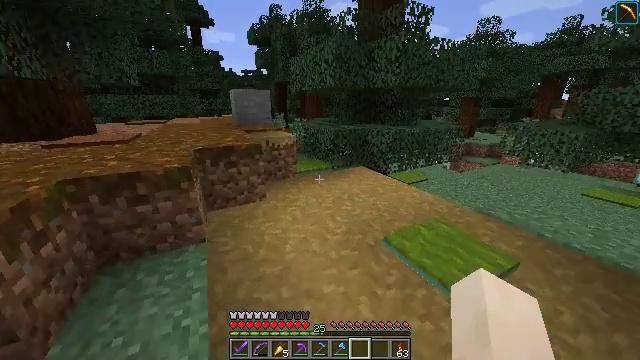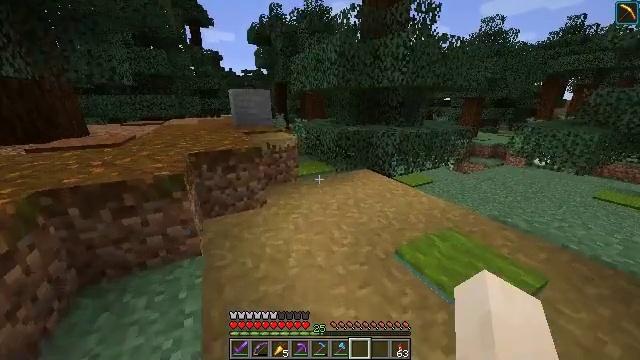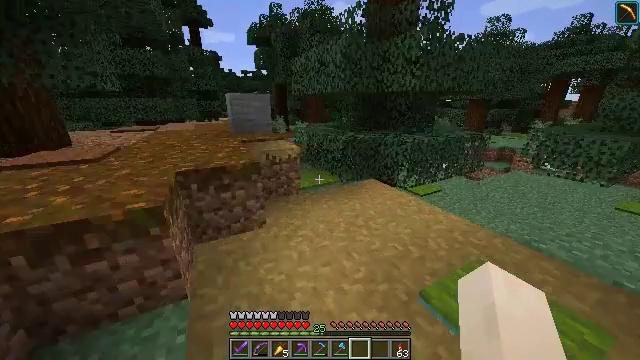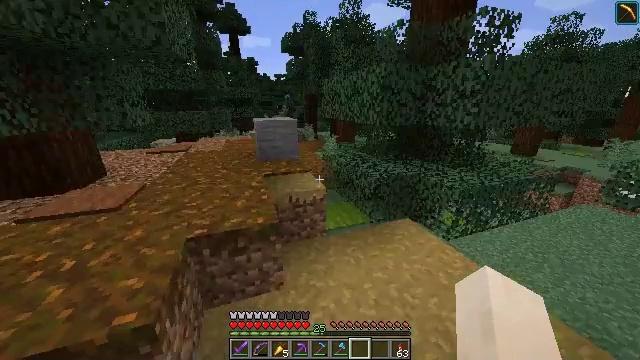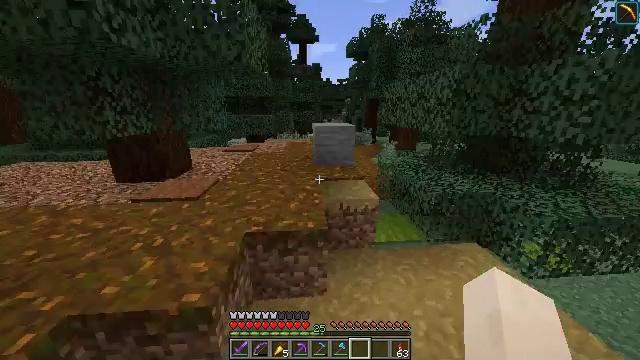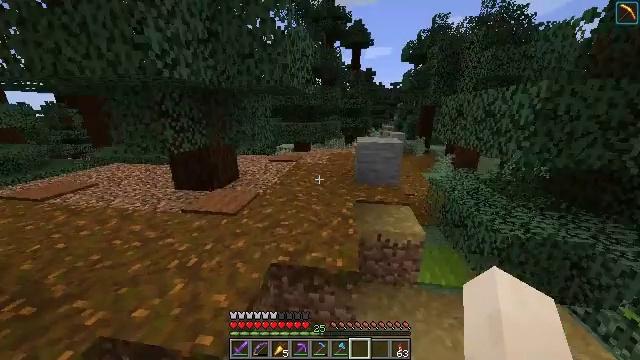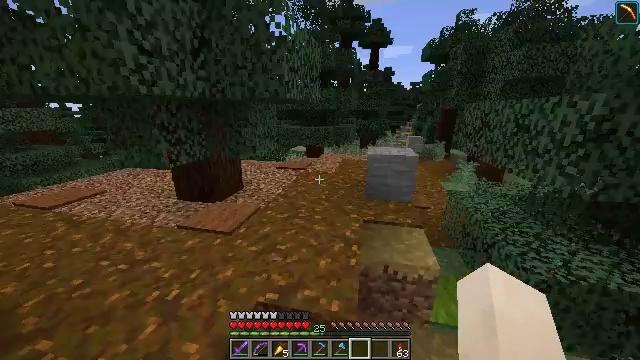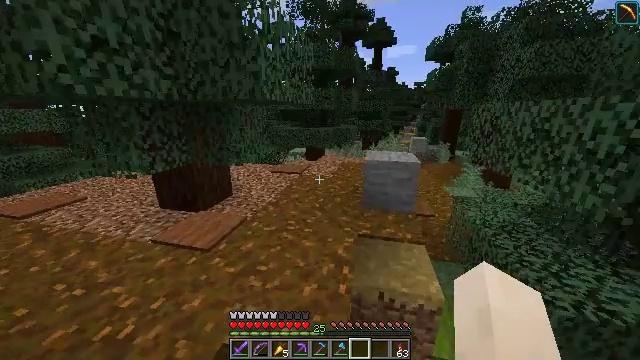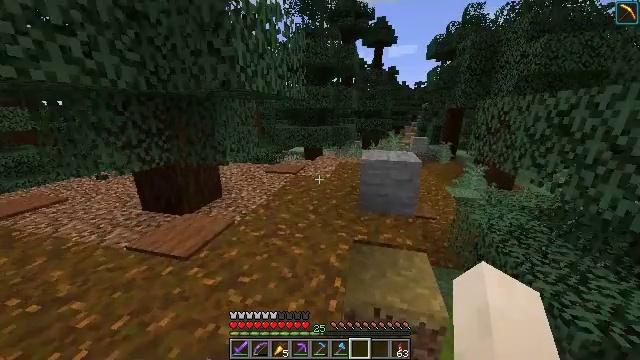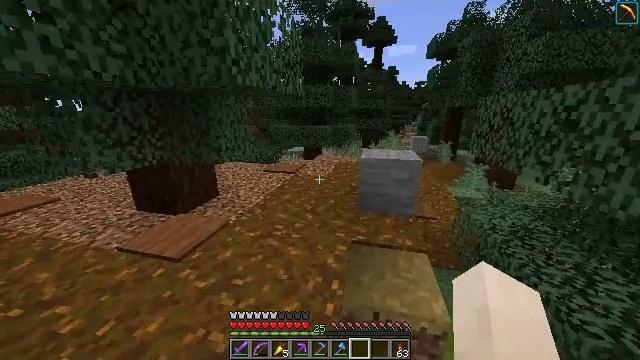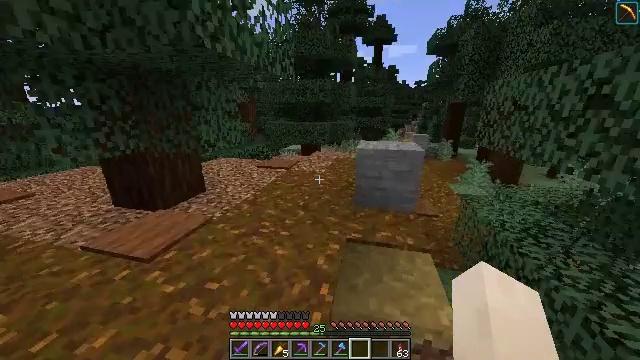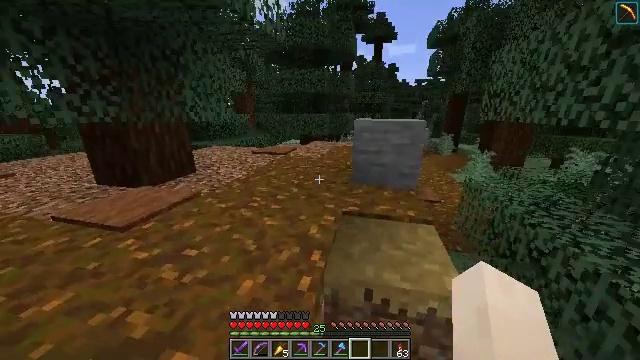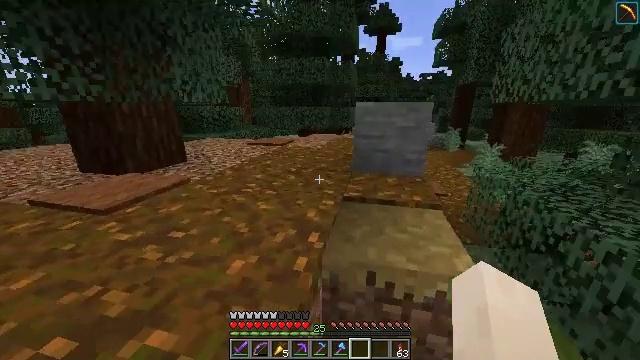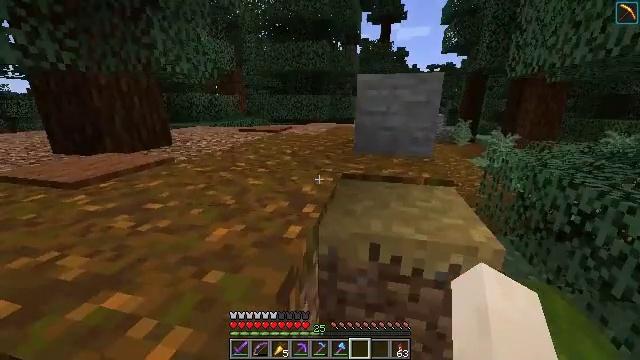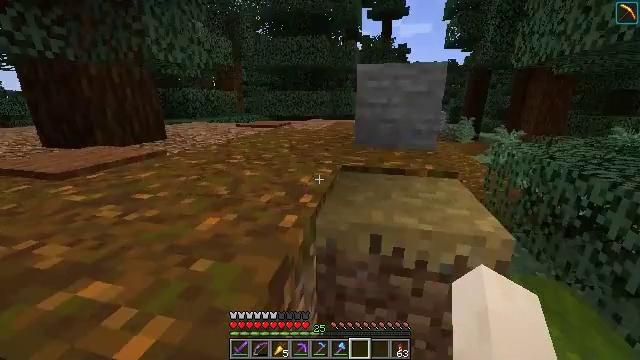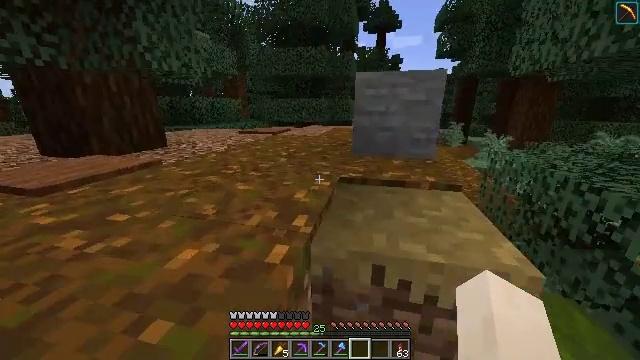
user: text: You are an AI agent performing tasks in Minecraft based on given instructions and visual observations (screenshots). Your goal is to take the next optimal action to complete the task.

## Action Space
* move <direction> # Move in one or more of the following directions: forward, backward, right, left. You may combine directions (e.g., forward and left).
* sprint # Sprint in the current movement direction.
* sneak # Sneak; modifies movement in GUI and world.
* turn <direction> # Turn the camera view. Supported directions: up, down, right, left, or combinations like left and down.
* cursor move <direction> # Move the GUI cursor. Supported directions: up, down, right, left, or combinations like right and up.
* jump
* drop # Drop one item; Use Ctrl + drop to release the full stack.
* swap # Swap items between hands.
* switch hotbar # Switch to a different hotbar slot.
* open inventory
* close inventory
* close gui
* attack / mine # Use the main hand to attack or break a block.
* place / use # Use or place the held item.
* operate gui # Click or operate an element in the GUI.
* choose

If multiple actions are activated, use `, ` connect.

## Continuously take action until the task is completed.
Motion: motion action
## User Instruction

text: Extract mossy cobblestone using a pickaxe.
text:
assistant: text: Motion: move forward, sprint
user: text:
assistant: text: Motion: move forward, sprint, jump
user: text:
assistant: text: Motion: move forward, sprint, turn left, jump
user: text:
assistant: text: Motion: move forward, sprint, turn left, jump
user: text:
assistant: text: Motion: move forward, sprint, turn left, jump
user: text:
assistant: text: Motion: move forward, sprint, turn left, jump
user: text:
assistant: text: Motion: move forward, sprint, jump
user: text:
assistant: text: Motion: move forward, sprint
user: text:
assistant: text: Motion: move forward, sprint
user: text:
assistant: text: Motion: move forward, sprint
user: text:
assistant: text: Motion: move forward, sprint
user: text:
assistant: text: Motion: move forward, sprint
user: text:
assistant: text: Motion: move forward, sprint
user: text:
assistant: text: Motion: move forward, sprint
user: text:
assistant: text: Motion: move forward, sprint
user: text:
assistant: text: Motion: move forward, sprint, jump
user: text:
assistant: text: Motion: move forward, sprint, jump
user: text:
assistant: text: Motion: move forward, sprint, jump
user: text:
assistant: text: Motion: move forward, sprint, jump
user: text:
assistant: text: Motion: move forward, sprint, jump
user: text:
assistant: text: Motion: move forward, sprint, jump
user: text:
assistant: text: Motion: move forward, sprint, jump
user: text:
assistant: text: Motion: move forward, sprint
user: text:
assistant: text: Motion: move forward, sprint
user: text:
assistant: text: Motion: move forward, sprint
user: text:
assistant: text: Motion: move forward, sprint
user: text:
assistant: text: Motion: move forward, sprint
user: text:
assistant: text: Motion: move forward, sprint
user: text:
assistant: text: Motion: move forward, sprint, jump
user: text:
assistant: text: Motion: move forward, sprint, jump